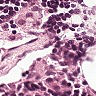
Metastatic tissue present: no